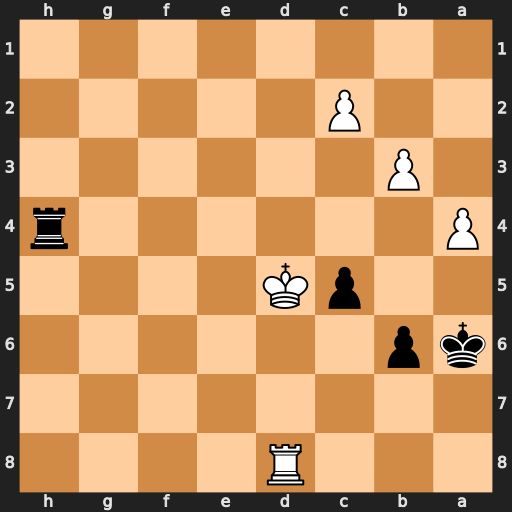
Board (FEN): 3R4/8/kp6/2pK4/P6r/1P6/2P5/8
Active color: b
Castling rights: -
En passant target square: -
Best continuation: Rd4+ Ke5 Rxd8